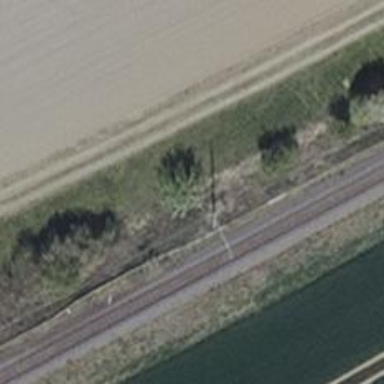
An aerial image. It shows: Railway milestone with catenary mast.